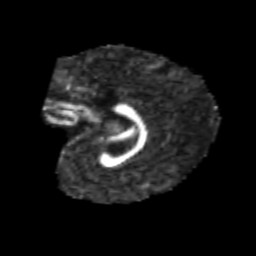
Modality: FA
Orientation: sagittal
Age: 7
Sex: male
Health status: healthy